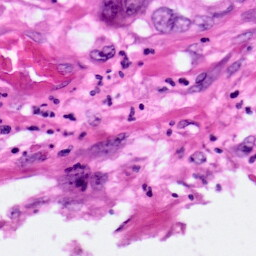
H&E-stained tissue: Pancreatic